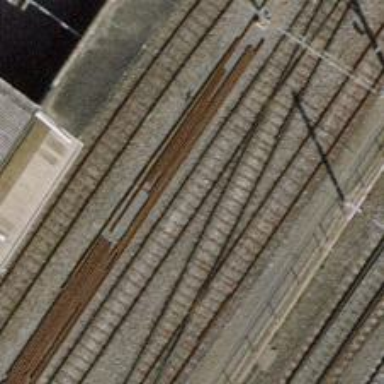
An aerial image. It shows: Rail yard with electrified rails and single track.